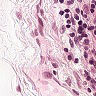
Metastatic tissue present: no